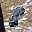
Label: 8